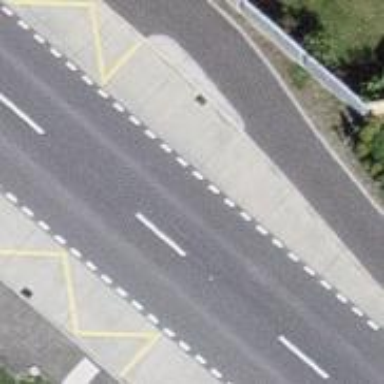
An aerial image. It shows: Secondary road with track for cycling on the left side.